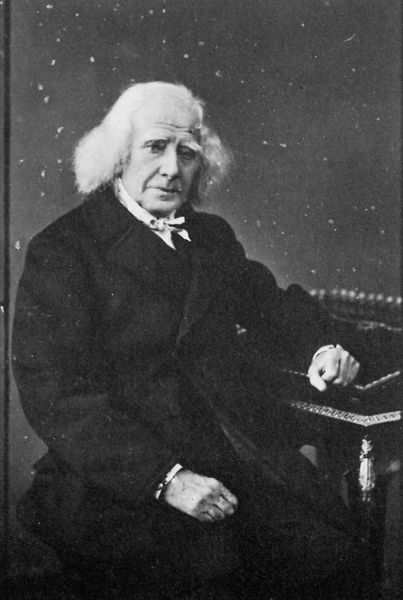
Titel: Alter Mann an der Schreibmaschine
Künstler: Gebrüder Alinari
Schlagwörter: hand, himmel, mann, schatten, weiß, sitzen, grau, haar, hintergrund, holz, licht, schwarz, stirn, tisch, blick, schnee, rock, schleife, alt, anzug, hemd, jacke, wand, falten, gesicht, kragen, samt, ärmel, bildnis, herr, hände, portrait, porträt, haare, mantel, sitzend, augenbrauen, beine, mähne, ruhig, alter mann, hosen, krawatte, ernst, brauen, halstuch, melancholie, mimik, nachdenklich, knöpfe, fliege, revers, sakko, foto, fotografie, alter, greis, sterne, dreiviertel, schwarzweiß, faust, manschette, manschetten, älter, buschig, halbglatze, pult, flecken, stirnglatze, runzeln, sekretär, opa, aufnahme, graue haare, aufgelehnt, weiße haare, hend, astronom, mittellang, sako, azug, liszt, schlohweiß, russell, dagerrotypie, liszt klavier 19.jhd sternenhimmel flügel, sirnglatze